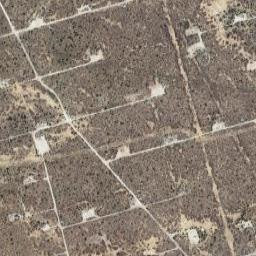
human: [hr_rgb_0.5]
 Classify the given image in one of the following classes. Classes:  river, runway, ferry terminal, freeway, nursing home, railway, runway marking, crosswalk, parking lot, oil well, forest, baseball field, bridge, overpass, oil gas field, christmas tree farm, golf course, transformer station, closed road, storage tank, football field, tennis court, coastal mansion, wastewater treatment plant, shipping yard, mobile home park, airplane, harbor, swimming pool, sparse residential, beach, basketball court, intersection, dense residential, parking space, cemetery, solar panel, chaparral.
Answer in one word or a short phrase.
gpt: oil gas field